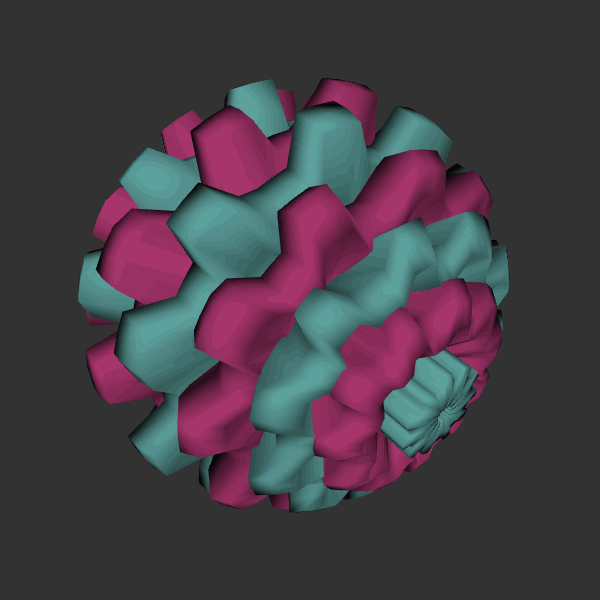
Background: dark